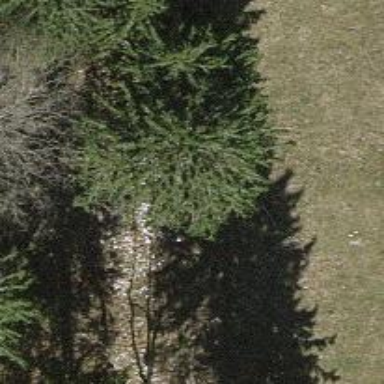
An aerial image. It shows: Needle-leaved tree in nature.